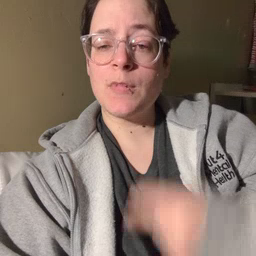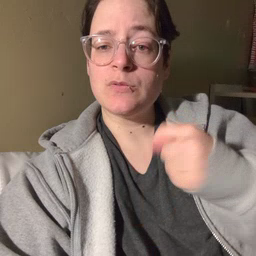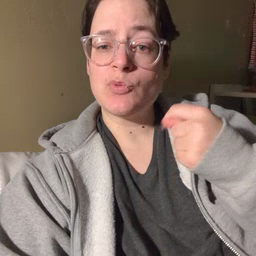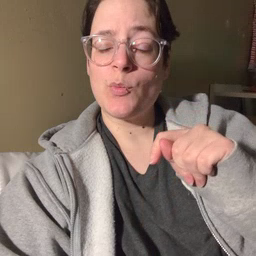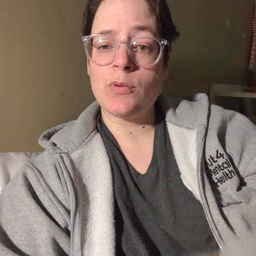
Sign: toy